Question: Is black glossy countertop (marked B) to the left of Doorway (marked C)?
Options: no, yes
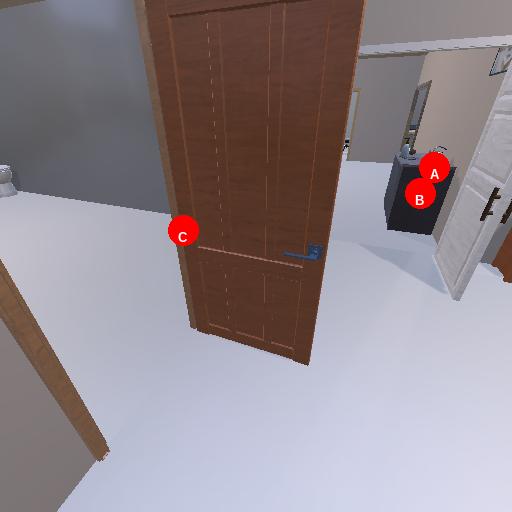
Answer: no